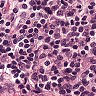
Metastatic tissue present: no